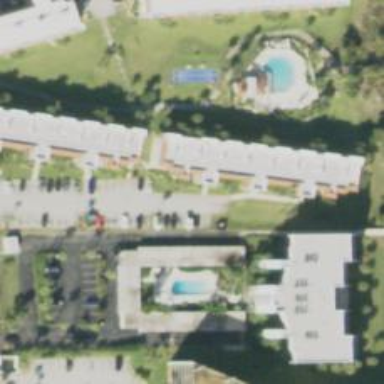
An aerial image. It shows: Apartment used for tourism.